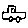
Label: car